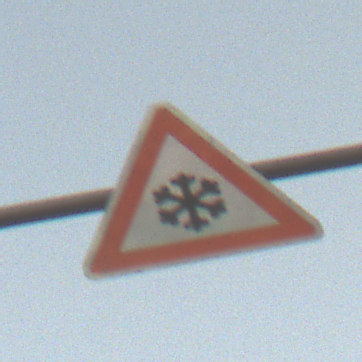
Verkehrszeichen: SchneeOderEisglaette
Umgebung: Outdoor, RoadRail
Tageszeit: SunriseSunset
Wetter: Clear
Licht: Natural
Jahreszeit: NotSpecified
Kontrast: LowContrast